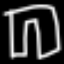
Label: pants